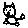
Label: cat